Interaction volume radius: 5 \u00c5
Interaction volume height: 20 \u00c5
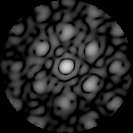
Disorder parameter: 0.4554